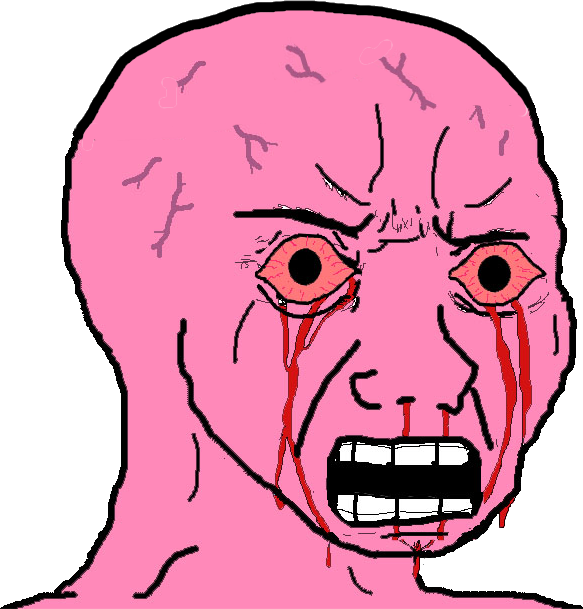
Label: 5_Rage